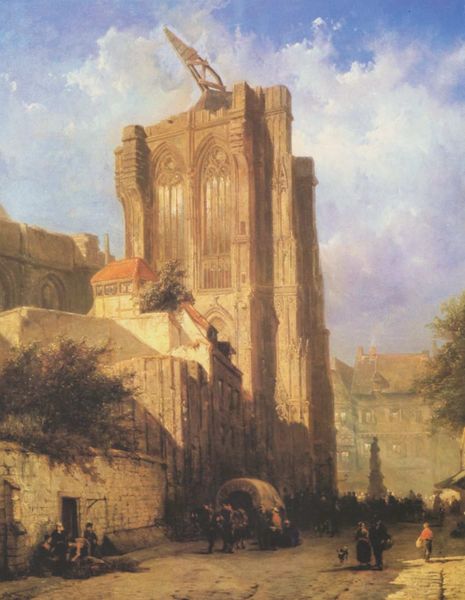
Titel: Köln, Domtürme um 1841
Künstler: Cornelis Springer
Institution: (Privatbesitz)
Schlagwörter: baum, blau, dunkel, gemälde, himmel, mann, schatten, weiß, wolken, bäume, frauen, gelb, grün, impressionismus, menschen, ocker, sand, stadt, braun, fenster, frankreich, frau, hell, licht, männer, schwarz, strasse, säule, tür, dach, gebäude, haus, hund, rot, schloss, tier, tiere, weg, wolke, beige, leute, malerei, menge, gericht, wand, architektur, mensch, stein, öl, erde, häuser, busch, büsche, gehen, kirche, sonne, stoff, stoffe, decke, familie, kind, paar, personen, person, pflanzen, england, gotik, brunnen, pferd, pferde, turm, statue, ton, schiff, sommer, bogen, fassade, gasse, ort, perspektive, zuschauer, hitze, sonnenlicht, wüste, dorf, mauer, ziegel, dunst, kutsche, kutschen, markt, platz, arbeiter, wagen, romantik, turner, lciht, stadtansicht, eingang, ruine, gerüst, kirchenturm, orient, orientalisch, palast, dom, spaziergang, strahlen, kran, denkmal, mauerwerk, pflasterstein, straßenszene, staub, volk, wägen, menschenmenge, kathedrale, portal, leben, sandstein, gotisch, spitzbogen, mittelalter, konstruktion, chor, bettler, planwagen, spaziergänger, unfertig, gespann, bau, bauen, perde, abriss, waagen, mann frau, bauwerk, aufbau, baustelle, maßwerk, fuhrwerk, aufriss, pferdekutsche, pferdewagen, vierpass, kirchenbau, köln, steinwand, spitzfenster, innenstadt, altstadt, ragen, krahn, biedermaier, plane, mahnmal, bastille, trasse, baukran, dunekl, straßburg, staddt, fuhrwagen, tuine, esten, baustele, landschaf, romentik, himmel wolke, einfallend, ostenw, spazierens, lebe, stadtgeschehen, kran#, pestsäule